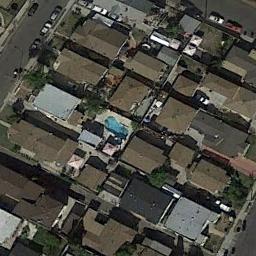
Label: dense_residential